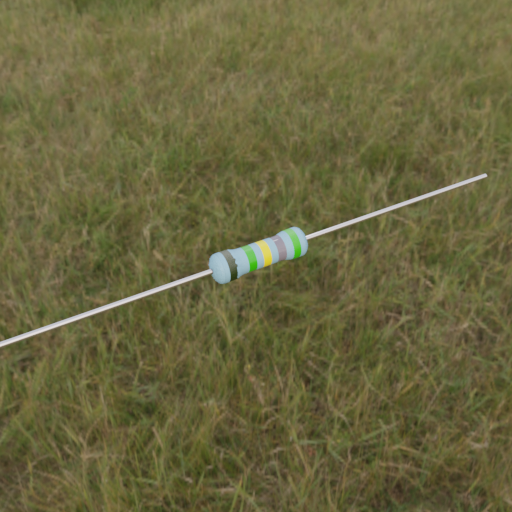
Resistor colour bands (in order): black, green, yellow, gray, green